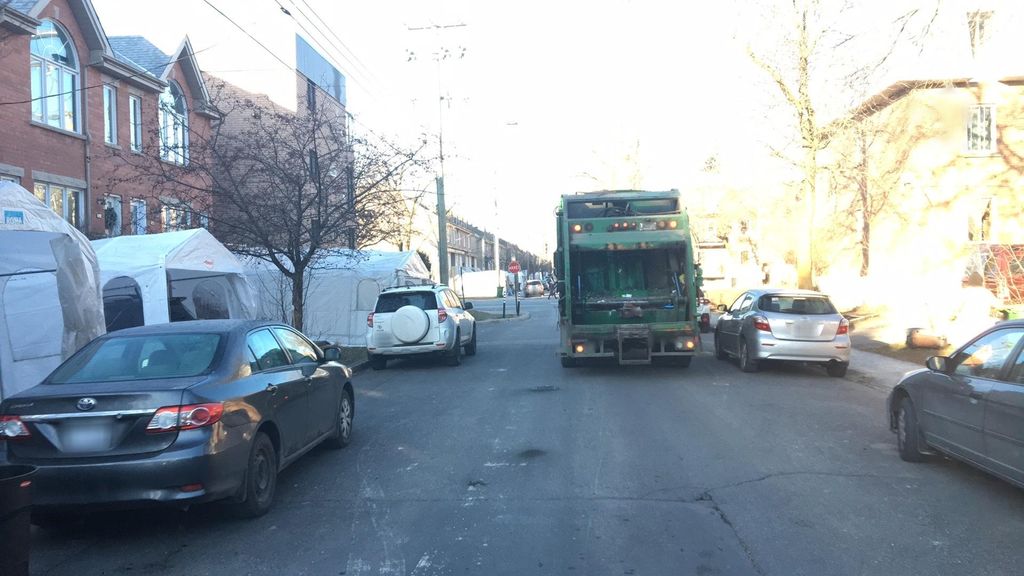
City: montreal